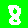
Digit: 8